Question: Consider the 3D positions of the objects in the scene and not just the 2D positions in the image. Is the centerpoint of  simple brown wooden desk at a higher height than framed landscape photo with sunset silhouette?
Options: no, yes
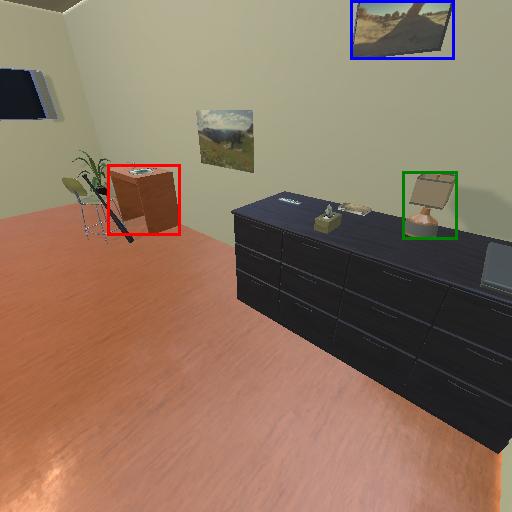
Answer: no